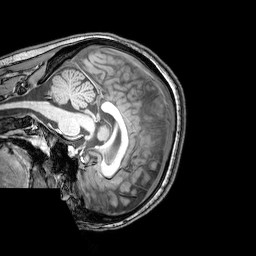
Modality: T1w
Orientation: sagittal
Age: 22
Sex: female
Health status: healthy
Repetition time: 0.081 s
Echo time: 0.037 s